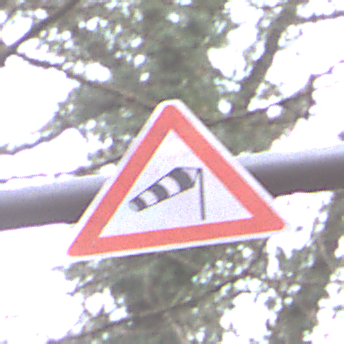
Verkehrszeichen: SeitenwindVonRechts
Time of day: MorningAfternoon
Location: Outdoor (Nature)
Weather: Overcast
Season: Autumn
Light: Natural